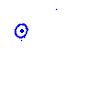
Particle: proton